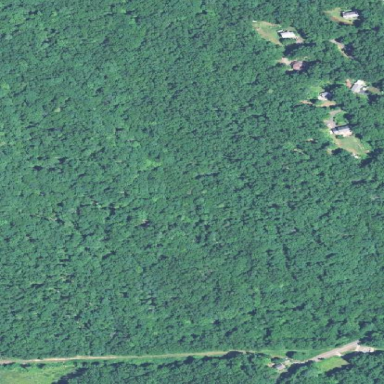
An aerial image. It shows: Existing Preserved Open Space in woodland area.